Question: Alright, so I'm taking on this little personal project for my teacher (Not my Computer Science teacher) and I'm trying to make a test from a fairly large list of questions. So far I've been able to read in the first question, ask the answer, and tell if they're right or not. The only problem is, it repeats the same question over and over.
Sadly, I'm stumped as to how I can make the program check to see if the question has been answered or not. My initial thought was to take the line from the question file that says "QUESTION #", separate the number, parse it into an integer and somehow make the BufferedReader skip that question.
Here is the quizTest:
'''
import java.io.BufferedReader;
import java.io.FileReader;
import java.io.IOException;
import java.util.Scanner;
public class quizTest {
public static void main (String[] args) throws IOException{
BufferedReader reader = null;
reader = new BufferedReader(new FileReader("C:/Users/Kevin/Desktop/eclipse/WorkspaceCompTIA.ActualTests.220-802.v2012-11-05.by.Caitto.txt/"));
String line, userAnswer;
int i = 0;
Scanner scan = new Scanner(System.in);
String questionNum = "";
String question = "", choiceA = "", choiceB = "", choiceC = "", choiceD = "", answer = "";
while((line = reader.readLine()) != null){
if(line.contains("?")){
question = line;
}
if(line.contains("A.")){
choiceA = line;
}
if(line.contains("B.")){
choiceB = line;
}
if(line.contains("C.")){
choiceC = line;
}
if(line.contains("D.")){
choiceD = line;
}
if(line.contains("Correct Answer: ")){
String[] a = line.split(": ");
answer = a[1];
}
}
while(i < 274){
quizClass run = new quizClass(i, question, choiceA, choiceB, choiceC, choiceD, answer);
System.out.print(questionNum);
System.out.println(run.getQuestion());
System.out.println();
System.out.println(run.getChoiceA());
System.out.println(run.getChoiceB());
System.out.println(run.getChoiceC());
System.out.println(run.getChoiceD());
System.out.println();
System.out.print("Your Answer: ");
System.out.println();
userAnswer = scan.next();
if(userAnswer.equalsIgnoreCase(answer)){
System.out.println("Correct!");
i++;
}
}
if(i == 274){
reader.close();
scan.close();
}
}
}
'''
Here is quizClass:
'''
public class quizClass {
private String question, answer, choiceA, choiceB, choiceC, choiceD;
private int questionNum;
public quizClass(int questionNum, String question, String choiceA, String choiceB, String choiceC, String choiceD, String answer){
this.question = question;
this.answer = answer;
this.choiceA = choiceA;
this.choiceB = choiceB;
this.choiceC = choiceC;
this.choiceD = choiceD;
}
public String getQuestion(){
return question;
}
public String getAnswer(){
return answer;
}
public String getChoiceA(){
return choiceA;
}
public String getChoiceB(){
return choiceB;
}
public String getChoiceC(){
return choiceC;
}
public String getChoiceD(){
return choiceD;
}
public int getQuestionNum(){
return questionNum;
}
}
'''
And finally here is the format of the question file:
<URL>

EDIT:
So after fiddling around with it, I've managed to get it working now(I'm sure there are better ways to go about it, but this way works, so I'm happy :P):
'''
import java.io.BufferedReader;
import java.io.FileReader;
import java.io.IOException;
import java.util.Scanner;
public class QuizTest {
public static void main (String[] args) throws IOException{
String question = "";
String choiceA = "";
String choiceB = "";
String choiceC = "";
String choiceD = "";
String answer = "";
String line;
String userAnswer;
int i = 0;
BufferedReader reader = null;
reader = new BufferedReader(new FileReader("C:/Users/Kevin/Desktop/eclipse/Workspace/CompTIA.ActualTests.220-802.v2012-11-05.by.Caitto.txt/"));
Scanner scan = new Scanner(System.in);
QuizClass run = new QuizClass(i, question, choiceA, choiceB, choiceC, choiceD, answer);
while((line = reader.readLine()) != null){
//Finds the question
if(line.contains("?")){
run.question = line;
System.out.println(run.getQuestion() + "
");
}
//Finds answer "A"
if(line.contains("A.")){
run.choiceA = line;
System.out.println(run.getChoiceA());
}
//Finds answer "B"
if(line.contains("B.")){
run.choiceB = line;
System.out.println(run.getChoiceB());
}
//Finds answer "C"
if(line.contains("C.")){
run.choiceC = line;
System.out.println(run.getChoiceC());
}
//Finds answer "D"
if(line.contains("D.")){
run.choiceD = line;
System.out.println(run.getChoiceD() + "
");
}
//Finds the correct answer for the question
if(line.contains("Correct Answer: ")){
String[] a = line.split(": ");
answer = a[1];
run.answer = answer;
System.out.print("Your Answer: ");
userAnswer = scan.next();
//Checks if the user's input matches the correct answer from the file
if(userAnswer.equalsIgnoreCase(answer)){
System.out.println("Correct!
");
i++;
}
//Checks if the user's input doesn't match the correct answer from the file
else if (!userAnswer.equalsIgnoreCase(answer)) {
System.out.println("Wrong, the correct answer was: " + run.getAnswer());
i++;
}
}
}
if(i == 274){
reader.close();
scan.close();
}
}
}
'''
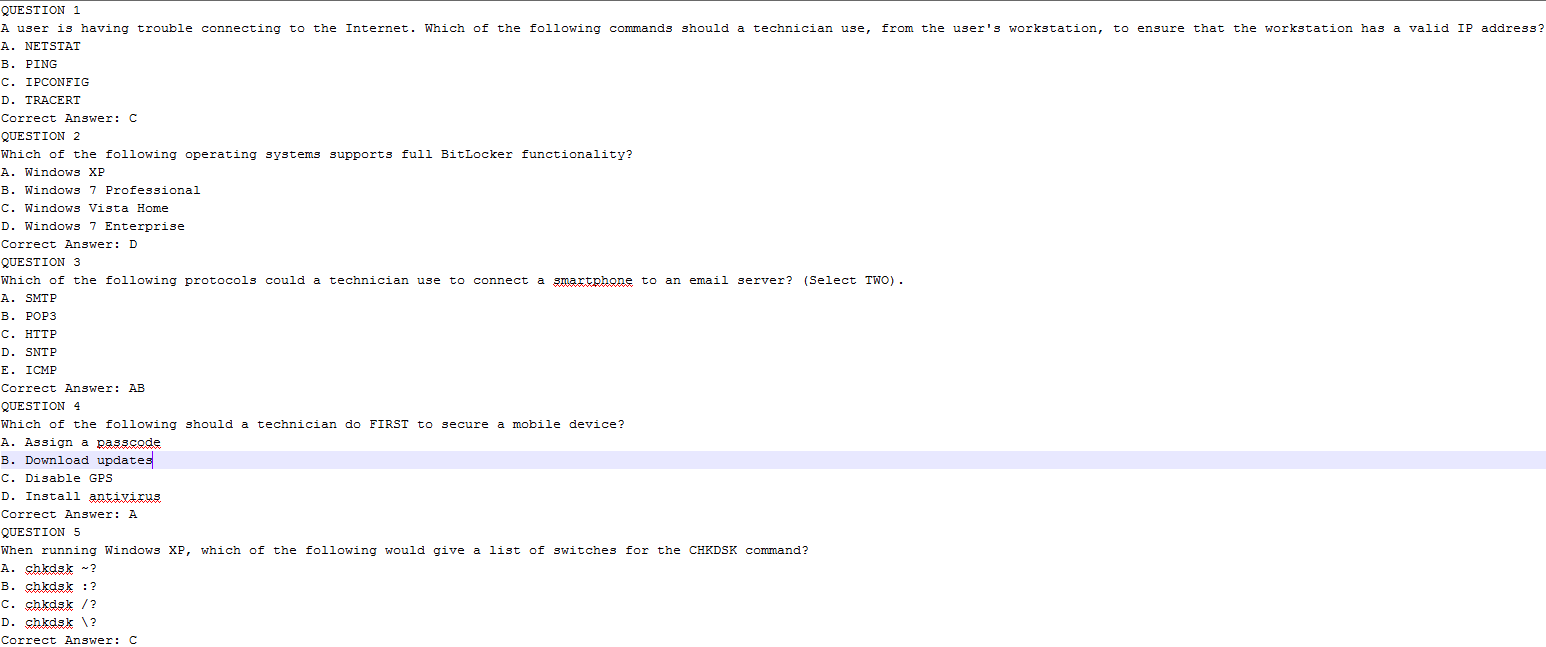
Answer: You're reading in the whole file in your initial while loop and writing over your variables. So, to simplify, the program will read the line
'''
A. NETSTAT
'''
and set choiceA to "A. NETSTAT". It will then continue looping until it sees
'''
A. Windows XP
'''
and then update choiceA to be "A. Windows XP".
In the end, it will be like your program only read the last question.
How should you solve this? My first thought would be to encode your questions in XML, from which you load a set of questions. This is a less clunky solution but requires a bit more infrastructure.
If you want to stay with your current set up, you should have two loops: one outer loop the runs until your reach EOF, and an inner that loops until the "Correct Answer" line.
Extra tips/comments:
- Add a toString() method QuizClass (note the standard Java naming scheme -- always captialize) like this: '''
public toString() {
System.out.print(questionNum);
System.out.println(question);
System.out.println();
System.out.println(choiceA);
System.out.println(choiceB);
System.out.println(choiceC);
System.out.println(choiceD);
System.out.println();
}
'''
and then call it in main with
'''
System.out.print(run);
'''
- answer variable in your QuizClass class does nothing. You instead use another variable, userAnswer, in the main class. Why?- What is 274? Don't use magic numbers that don't mean anything. There's probably a constant defined in the classes you are using that are more informative.